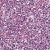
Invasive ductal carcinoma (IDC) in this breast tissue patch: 1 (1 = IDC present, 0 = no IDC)